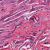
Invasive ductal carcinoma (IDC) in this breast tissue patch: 0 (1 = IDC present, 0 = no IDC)